Question: There's a small challenge that has taken my sleep for a few days. I didn't get success in all my attempts. To be honest, I didn't even get close.
So, basically I need to animate the object (sun) so that it travels continuously along the path of the oval. When the sun is "in the sky" (that is, on the red part of the oval shown below) it should be visible, but it should not be visible when it is "below the horizon" (the light gray part of the oval below).

I've seen many solutions with perfectly round objects, but none with an oval/elliptical object.
I can't use a canvas here and it'll need to be responsive, but I can use CSS3 and some JavaScript plugin.
Here is a link with my "sandbox", if you wanted to use it.
<URL>
---
Only to view the dashed, you can create an object with these properties.
'''
.path {
border: 3px dashed black;
border-radius: 100%;
height: 360px;
left: calc(50% - 295px);
position: absolute;
top: 165px;
width: 590px;
}
'''
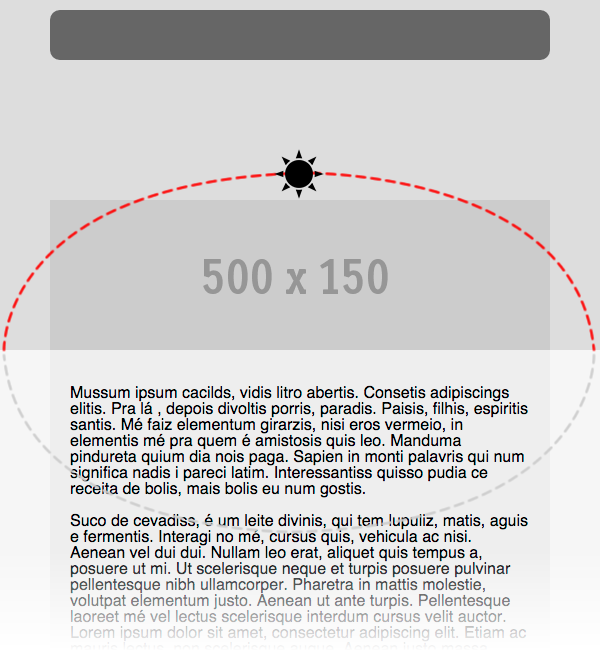
Answer: you should take a look to this Jquery plugin : <URL>
I think this could do the job !
Edit : the demo don't work on css-tricks.com, you need to download it.